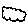
Label: cloud